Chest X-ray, PA view. Patient: 24 years old, sex M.
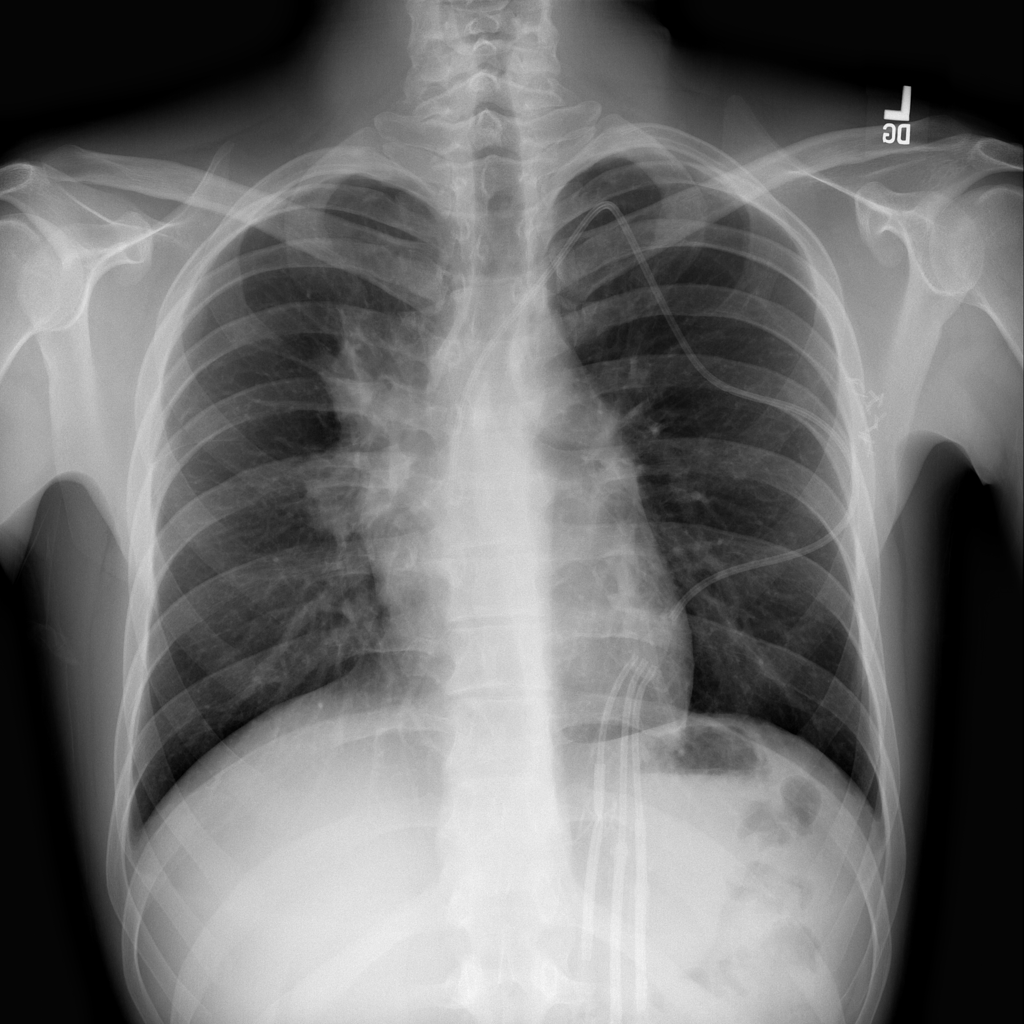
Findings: Mass